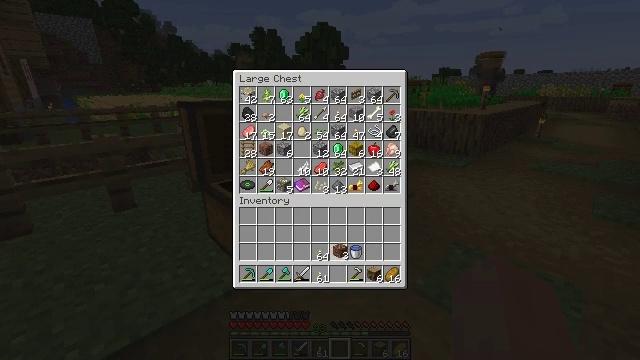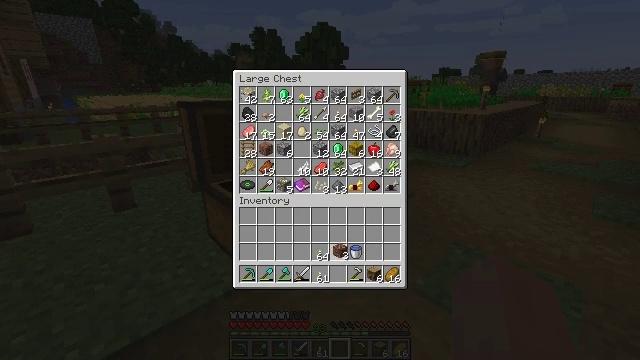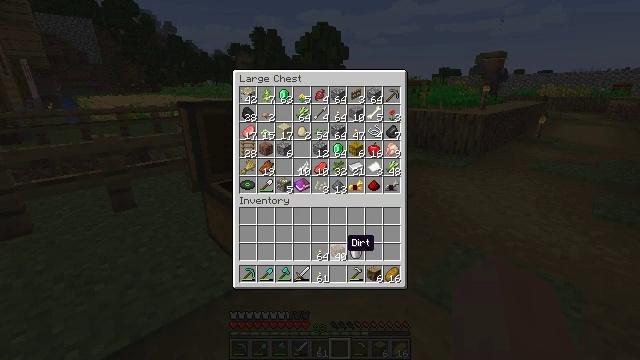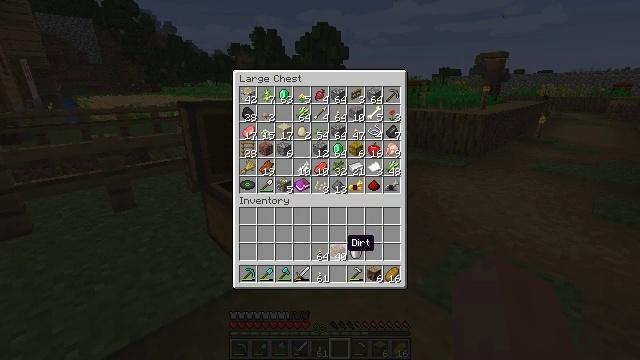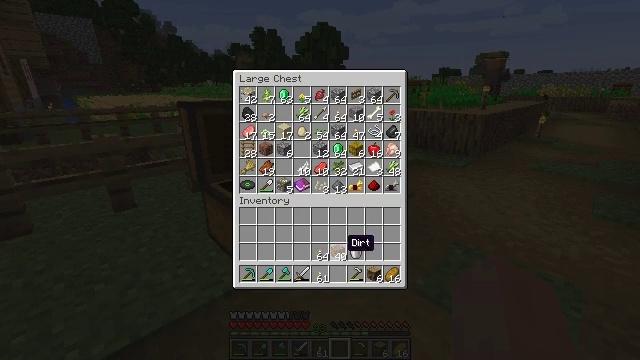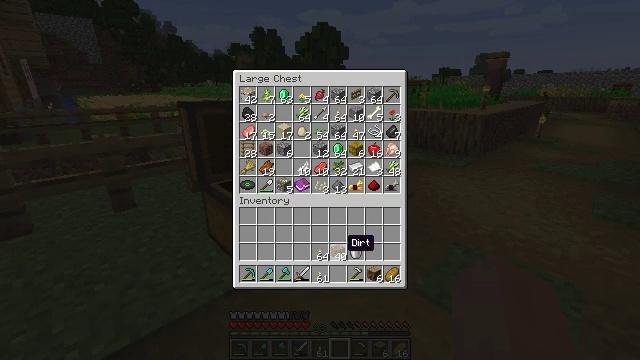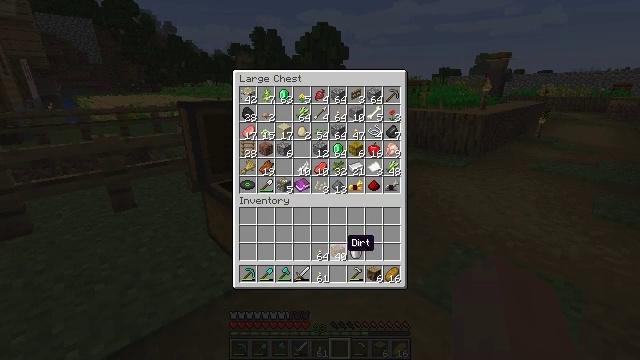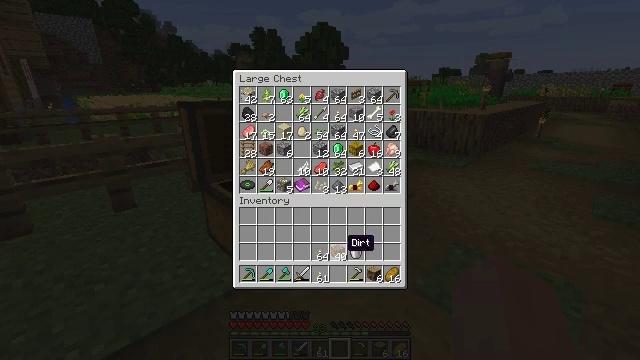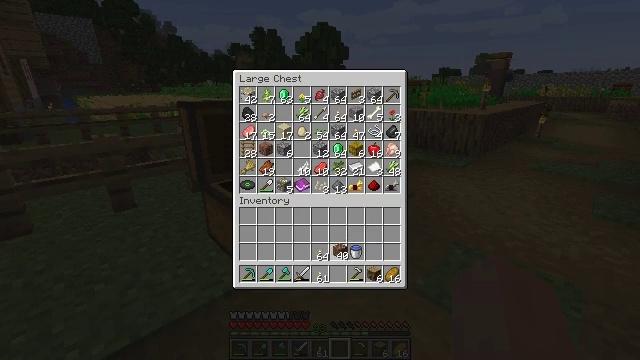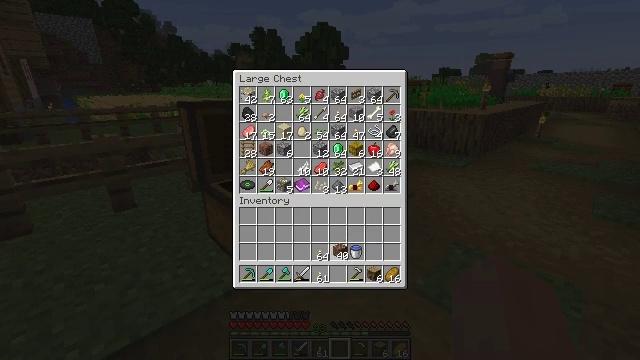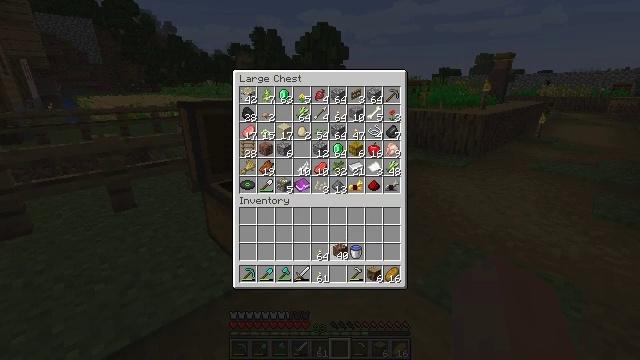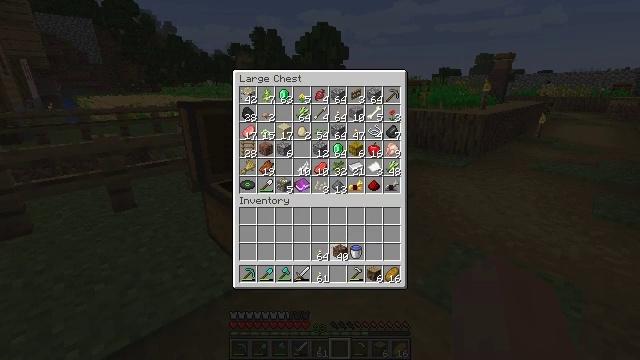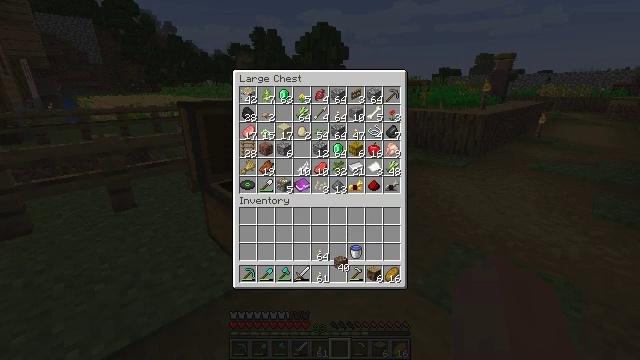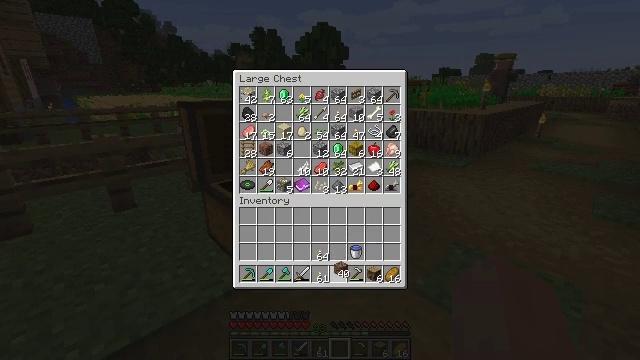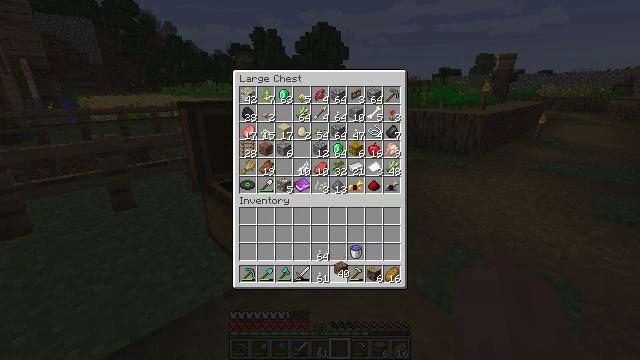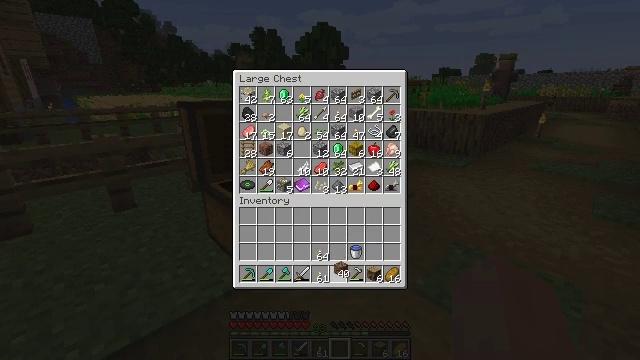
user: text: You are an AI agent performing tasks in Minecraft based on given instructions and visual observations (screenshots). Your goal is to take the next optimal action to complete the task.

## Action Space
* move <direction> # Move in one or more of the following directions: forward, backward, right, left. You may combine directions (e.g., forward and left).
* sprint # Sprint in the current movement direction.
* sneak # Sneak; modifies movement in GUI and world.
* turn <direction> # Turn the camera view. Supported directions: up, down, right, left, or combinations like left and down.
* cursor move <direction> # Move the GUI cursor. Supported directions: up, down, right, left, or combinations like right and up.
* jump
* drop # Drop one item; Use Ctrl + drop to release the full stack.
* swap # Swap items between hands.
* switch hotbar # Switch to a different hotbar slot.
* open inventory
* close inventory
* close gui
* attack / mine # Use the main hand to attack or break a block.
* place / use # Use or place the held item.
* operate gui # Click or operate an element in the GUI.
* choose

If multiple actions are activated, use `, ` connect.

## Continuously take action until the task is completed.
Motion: motion action
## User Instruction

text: Break the sugar cane.
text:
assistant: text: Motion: operate gui
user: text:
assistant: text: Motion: no_op
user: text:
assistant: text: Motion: no_op
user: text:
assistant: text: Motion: no_op
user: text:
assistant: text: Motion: no_op
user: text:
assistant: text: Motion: no_op
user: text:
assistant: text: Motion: no_op
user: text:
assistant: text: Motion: operate gui
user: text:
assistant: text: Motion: operate gui
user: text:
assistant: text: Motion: operate gui
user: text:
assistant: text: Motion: no_op
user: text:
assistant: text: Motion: cursor move down
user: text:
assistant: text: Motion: no_op
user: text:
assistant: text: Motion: no_op
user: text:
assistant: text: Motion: operate gui
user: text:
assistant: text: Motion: operate gui
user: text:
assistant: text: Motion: operate gui
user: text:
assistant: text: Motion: no_op
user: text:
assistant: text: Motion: no_op
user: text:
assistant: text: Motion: no_op
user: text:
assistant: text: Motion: no_op
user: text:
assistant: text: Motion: no_op
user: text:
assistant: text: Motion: no_op
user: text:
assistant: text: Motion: no_op
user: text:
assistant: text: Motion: close gui
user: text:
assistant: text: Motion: no_op
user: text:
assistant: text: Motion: no_op
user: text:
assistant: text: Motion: turn right
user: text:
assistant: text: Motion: move forward, turn right and up
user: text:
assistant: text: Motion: move forward, turn right and up